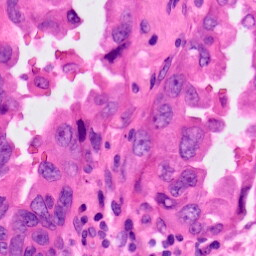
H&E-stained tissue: Lung